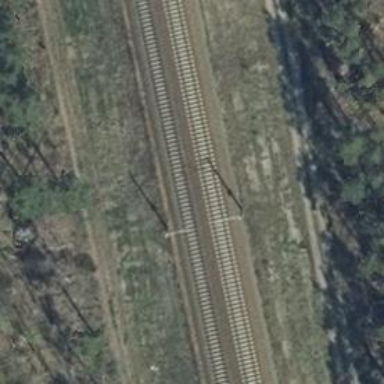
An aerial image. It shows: Railway milestone with catenary mast.